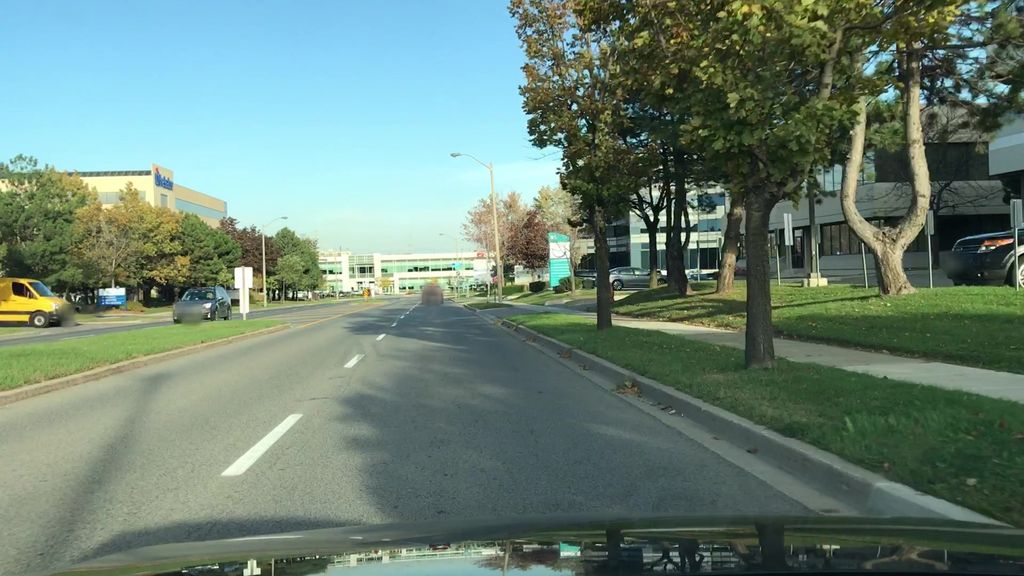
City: toronto